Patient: sex M, age 65
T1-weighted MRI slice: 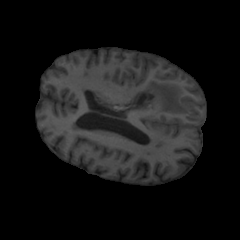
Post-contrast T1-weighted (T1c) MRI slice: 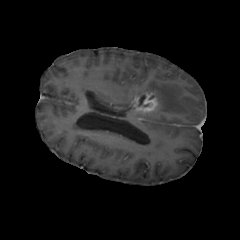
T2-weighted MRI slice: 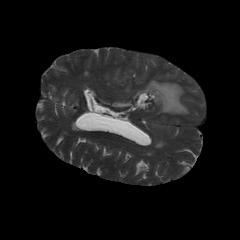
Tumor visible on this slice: yes
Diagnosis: Glioblastoma, IDH-wildtype
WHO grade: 4